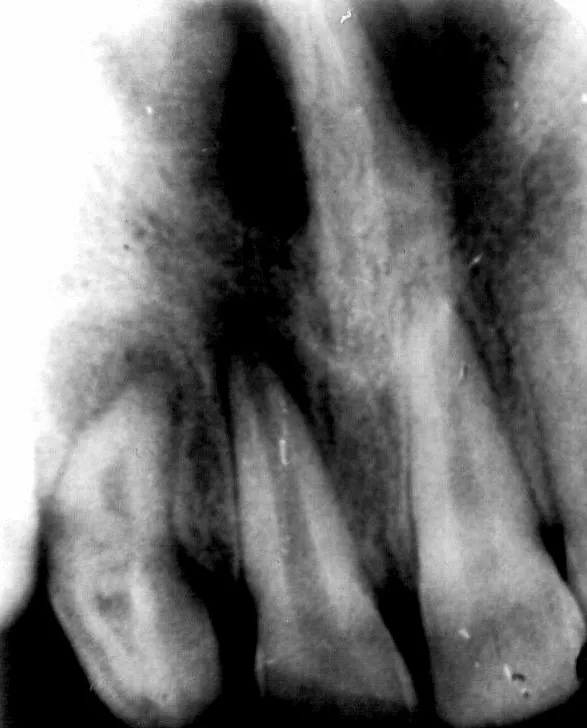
Preoperative dense in dente with
periapical pathology.
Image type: radiology (scintigraphy)